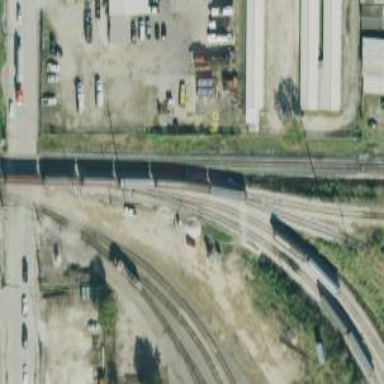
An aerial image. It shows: Railway spur service.